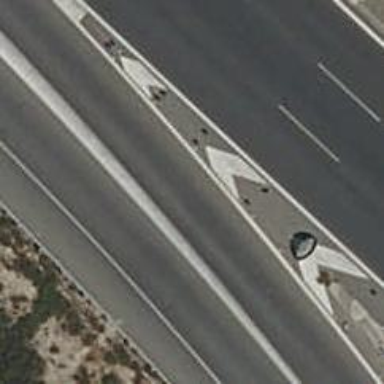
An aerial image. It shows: Motorway link.